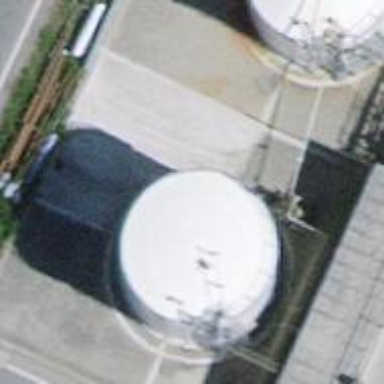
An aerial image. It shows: Industrial building housing storage tank.